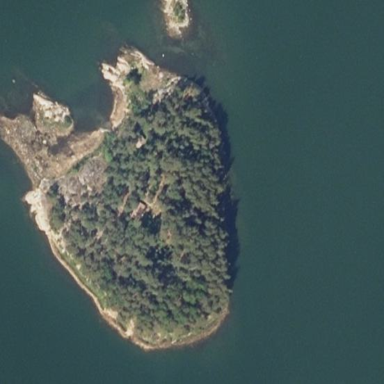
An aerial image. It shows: Island with forest and coastline.